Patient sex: M
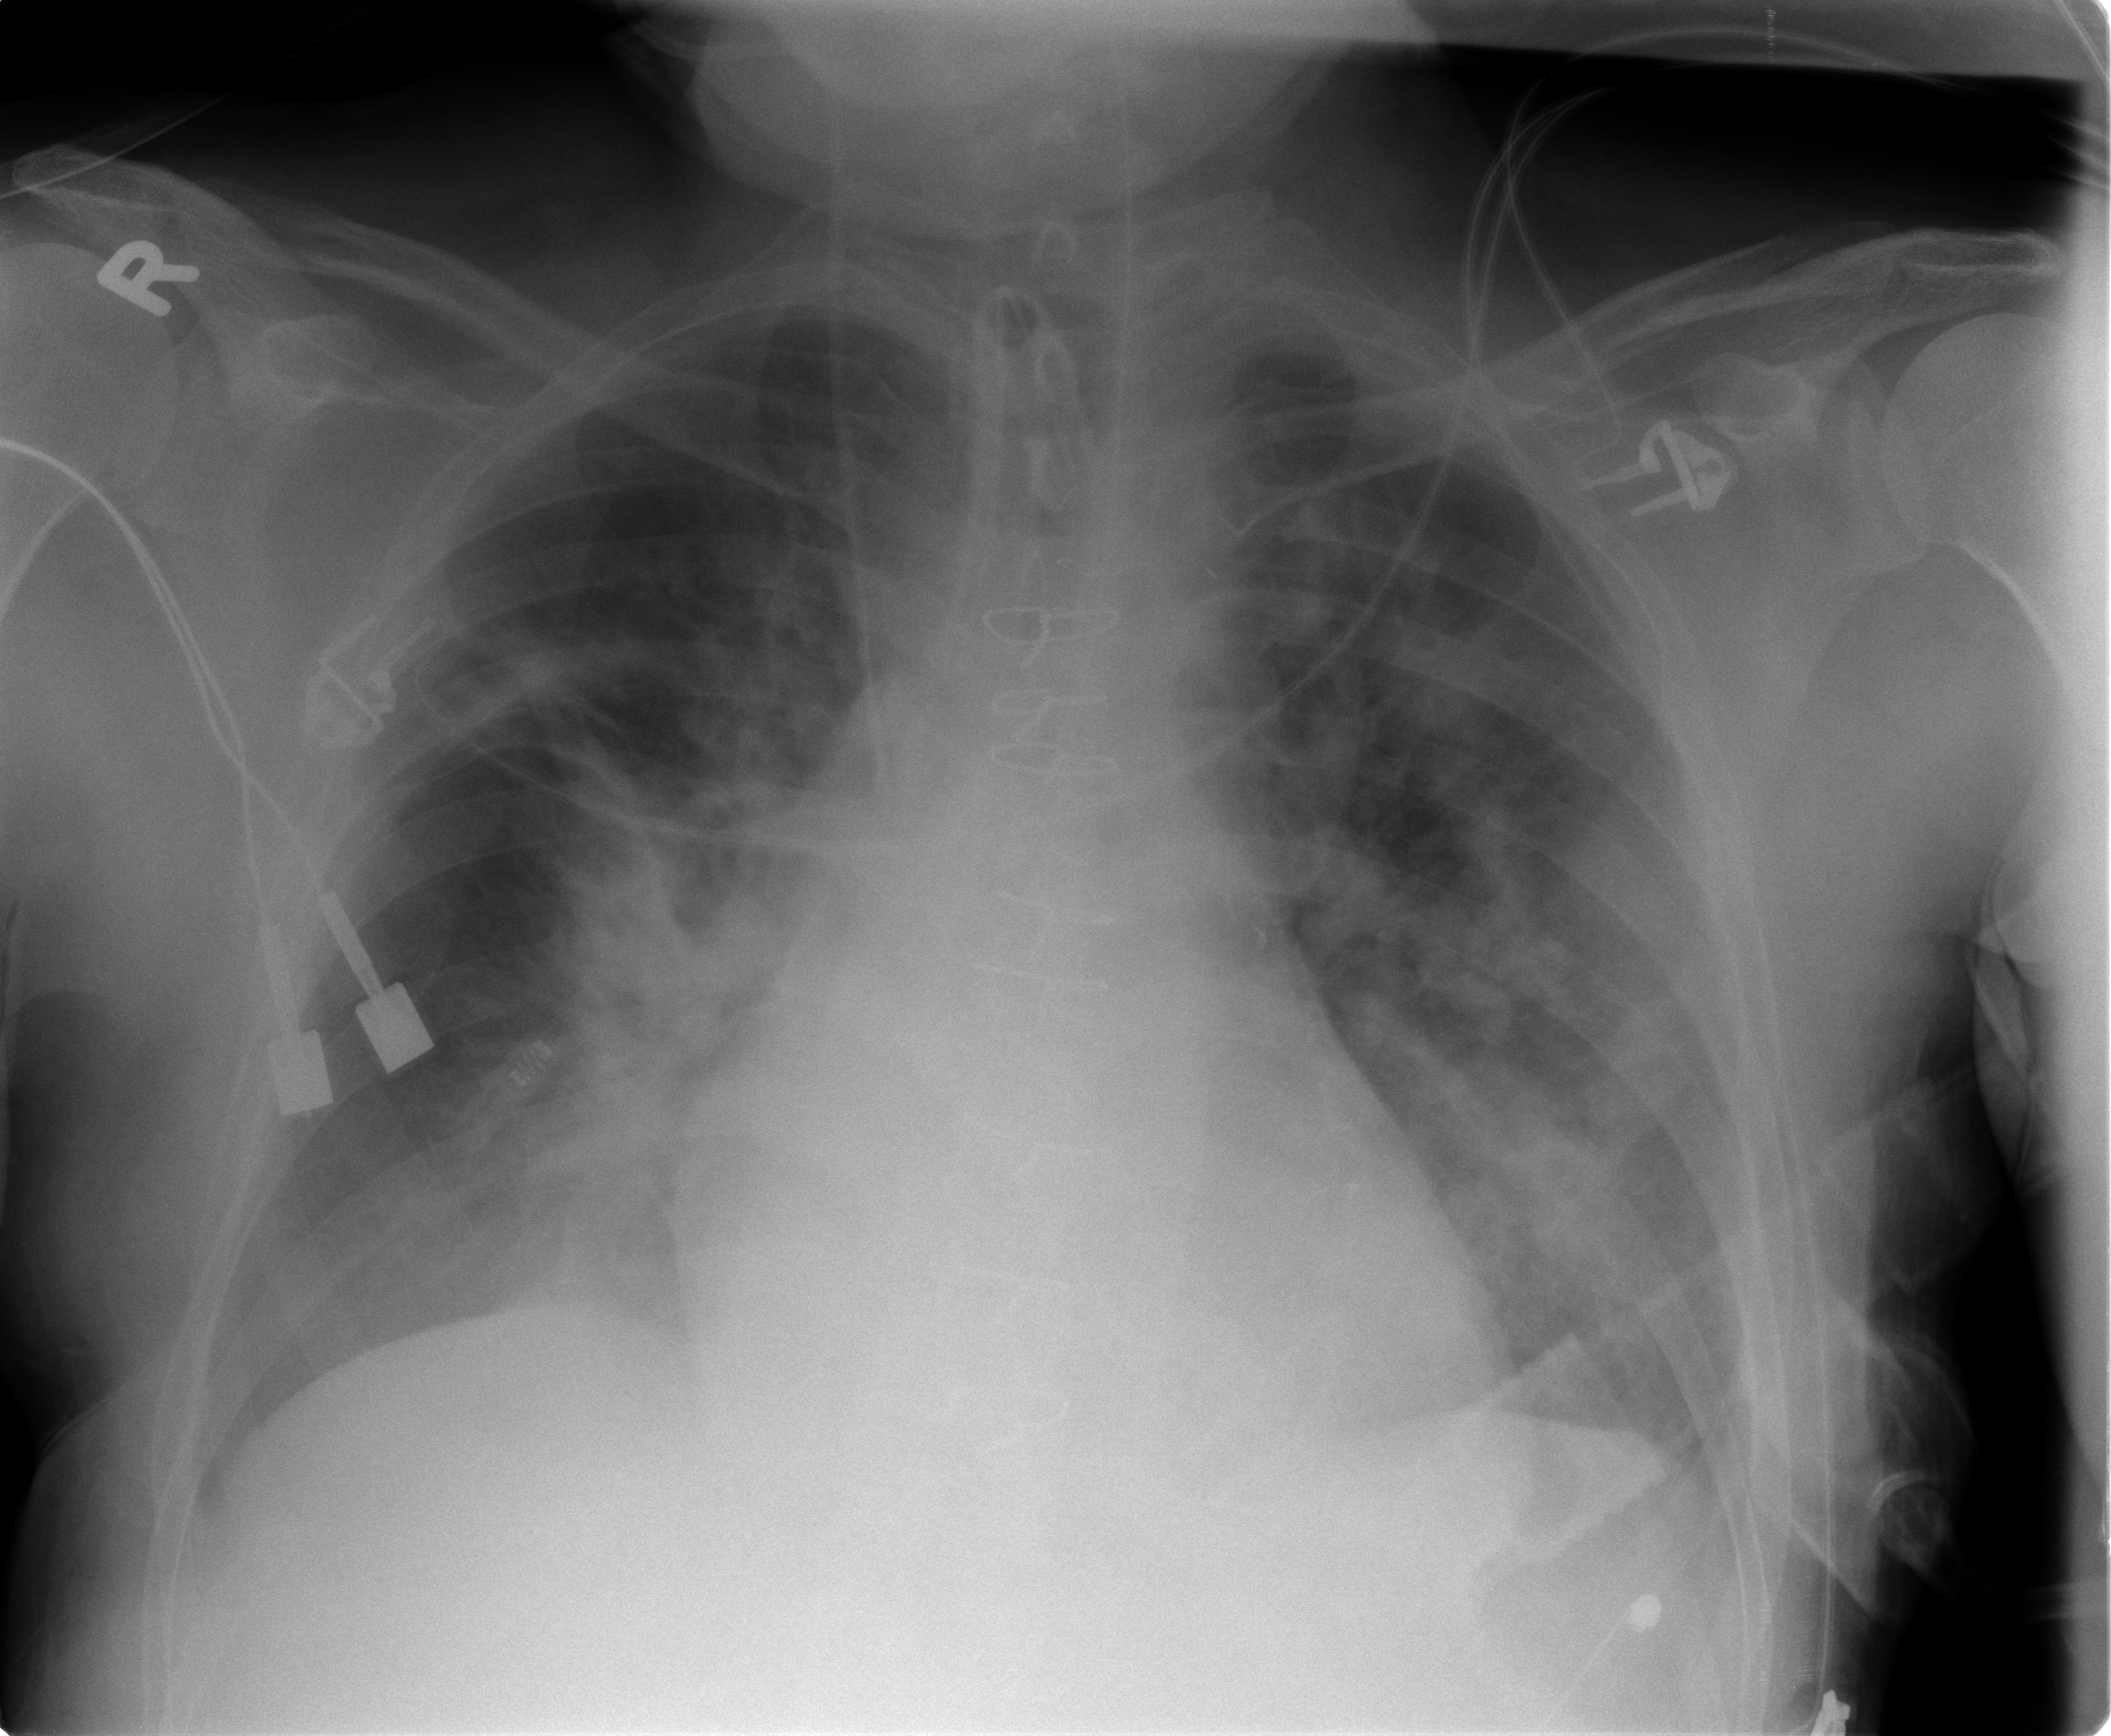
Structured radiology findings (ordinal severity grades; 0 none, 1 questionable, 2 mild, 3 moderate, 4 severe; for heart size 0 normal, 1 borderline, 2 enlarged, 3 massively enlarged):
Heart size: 2
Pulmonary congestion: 2
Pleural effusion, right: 1
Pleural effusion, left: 1
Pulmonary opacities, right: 2
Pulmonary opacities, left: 2
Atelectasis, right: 2
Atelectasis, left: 2